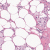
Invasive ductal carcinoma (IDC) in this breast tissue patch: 0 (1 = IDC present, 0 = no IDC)